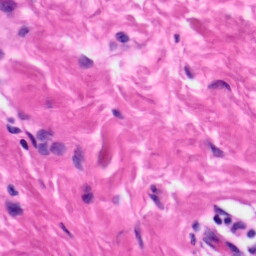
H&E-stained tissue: Skin